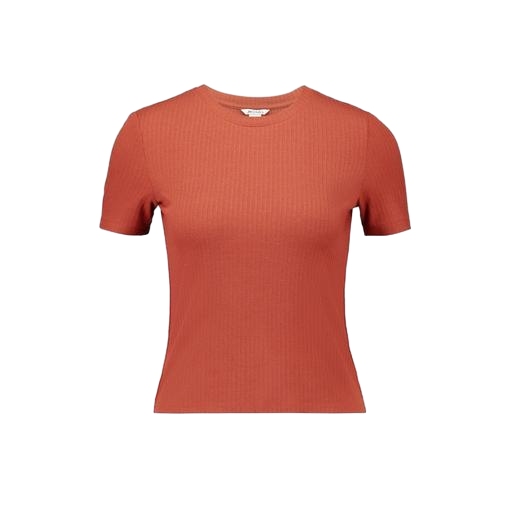
high-neck ribbed-jersey t-shirt, short-sleeve top only macy, multicolor vero moda rust high neck blouse, white background